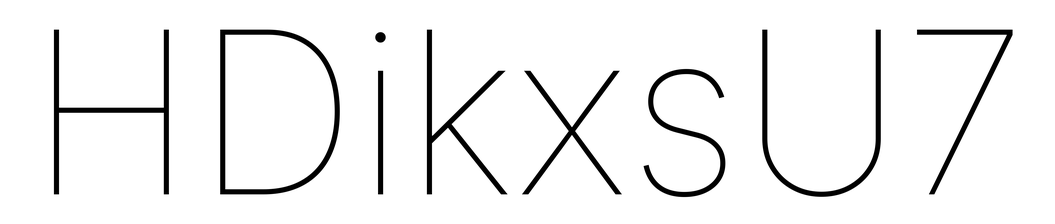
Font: Inter_Thin